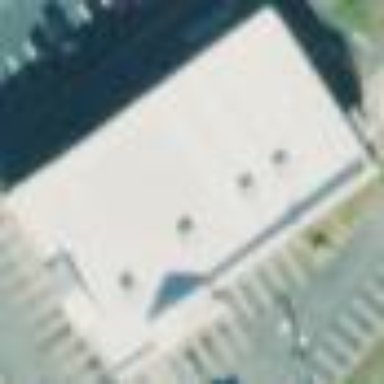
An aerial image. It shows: Retail building.